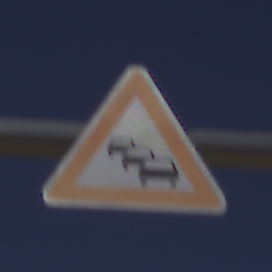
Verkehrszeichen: Stau
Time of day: Midday
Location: Outdoor (Nature)
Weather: Clear
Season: NotSpecified
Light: Natural